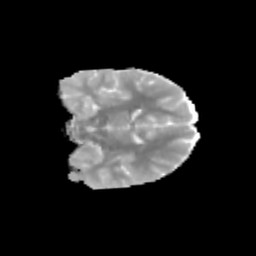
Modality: MD
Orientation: coronal
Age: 11
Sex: male
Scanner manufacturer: siemens
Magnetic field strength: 3 T
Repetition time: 3.8 s
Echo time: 0.07 s